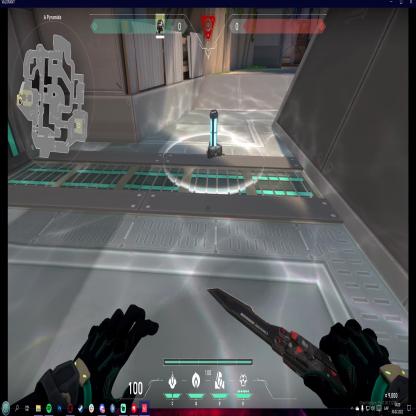
Label: planted spike